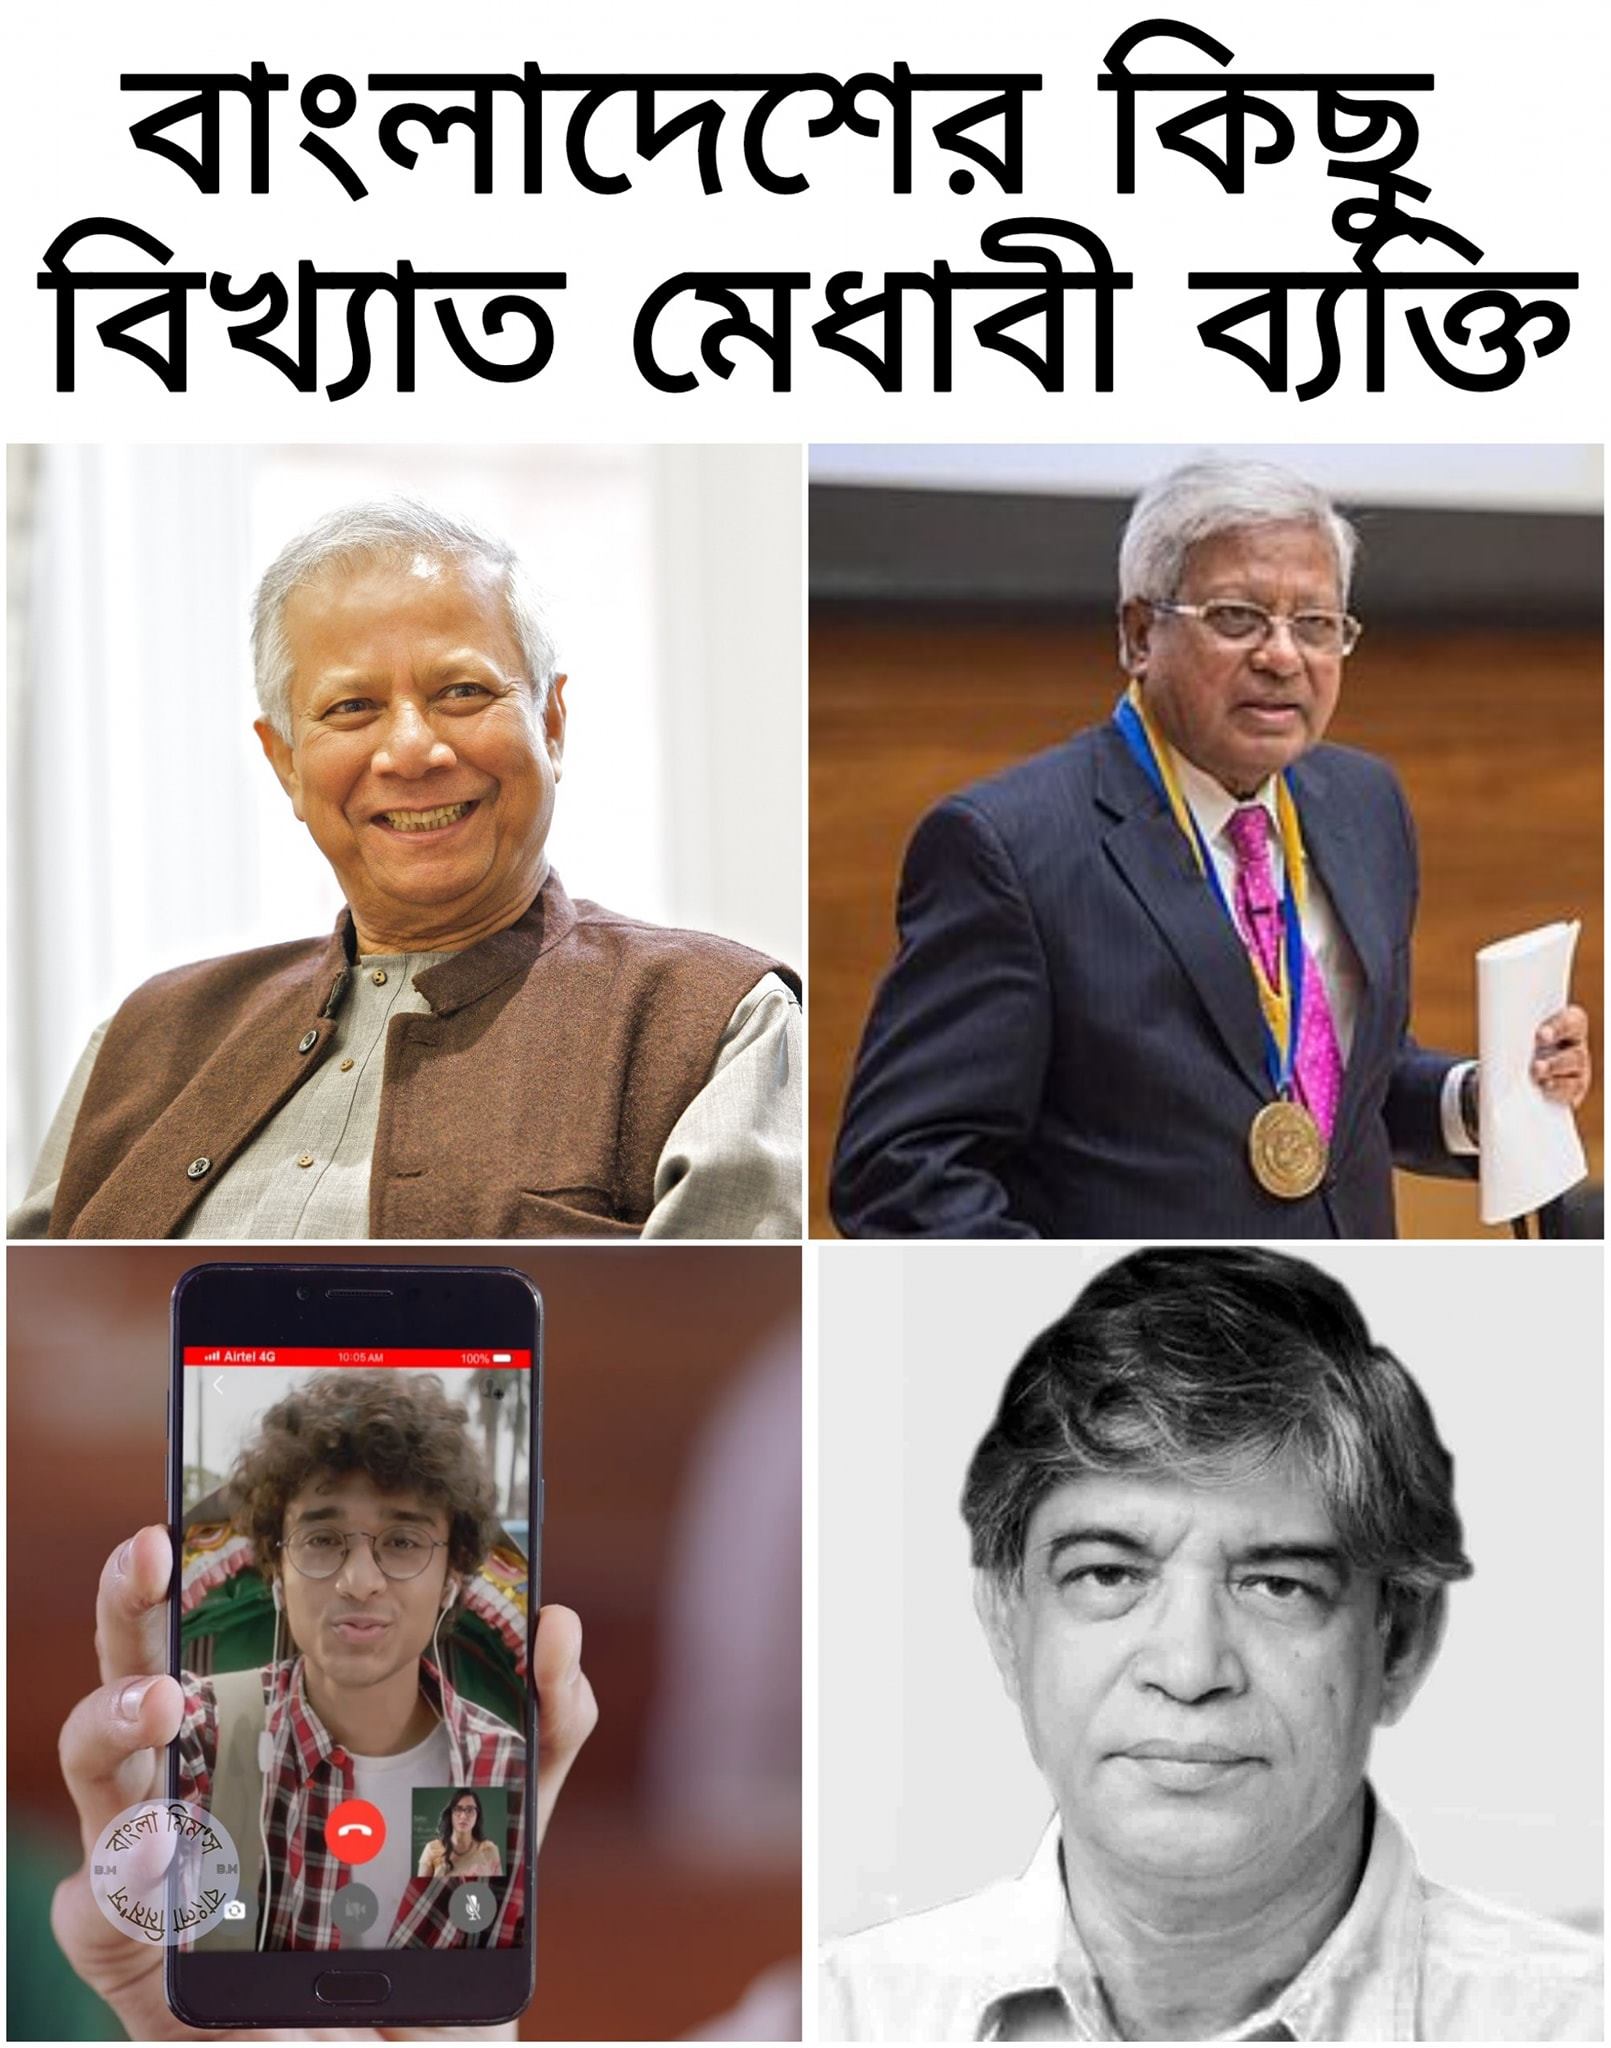
Caption: বাংলাদেশের কিছু বিখ্যাত মেধাবী ব্যাক্তি
Label: non-hate